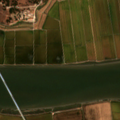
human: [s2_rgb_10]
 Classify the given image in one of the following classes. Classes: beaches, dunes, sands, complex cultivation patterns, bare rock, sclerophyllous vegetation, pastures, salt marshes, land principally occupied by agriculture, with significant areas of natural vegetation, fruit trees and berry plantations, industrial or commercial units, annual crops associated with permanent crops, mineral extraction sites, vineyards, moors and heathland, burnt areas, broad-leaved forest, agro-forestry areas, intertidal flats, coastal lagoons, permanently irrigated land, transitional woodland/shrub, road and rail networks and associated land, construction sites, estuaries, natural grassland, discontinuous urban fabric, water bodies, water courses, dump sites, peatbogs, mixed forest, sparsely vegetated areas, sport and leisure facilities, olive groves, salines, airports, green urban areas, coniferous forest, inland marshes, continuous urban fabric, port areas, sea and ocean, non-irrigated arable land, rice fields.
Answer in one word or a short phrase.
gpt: rice fields, agro-forestry areas, salines, water courses